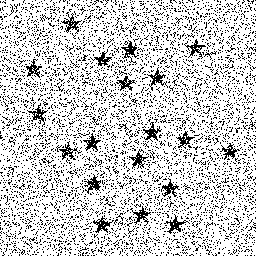
Squares: 0
Triangles: 0
Stars: 19
Total shapes: 19